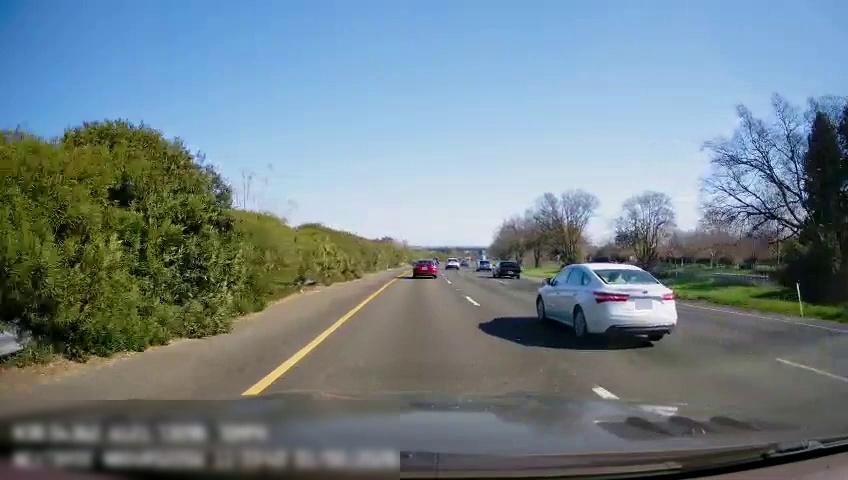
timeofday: Day
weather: Sunny
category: Drivable Space
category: Vehicles | Car
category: Vehicles | Car
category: Vehicles | Car
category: Vehicles | Car
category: Vehicles | Car
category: Lanes | Current Lane
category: Lanes | Current Lane
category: Lanes | Alternate Lane
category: Lanes | Alternate Lane